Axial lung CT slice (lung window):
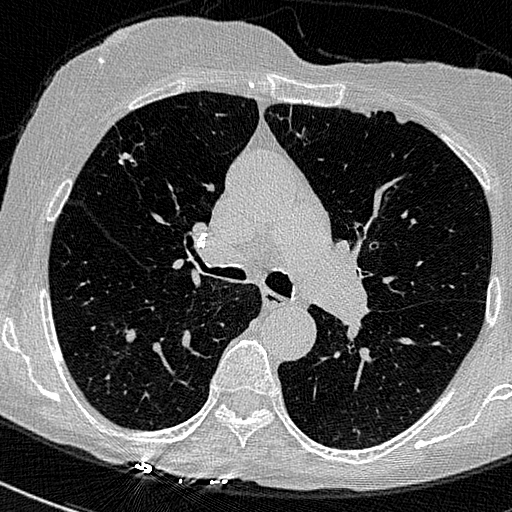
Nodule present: no